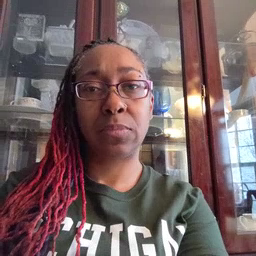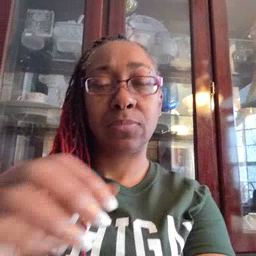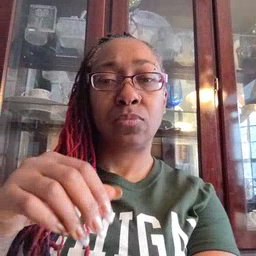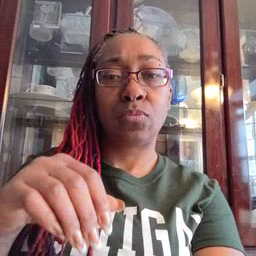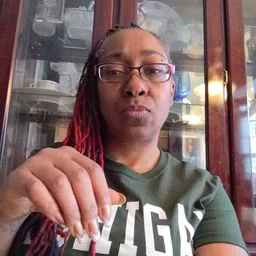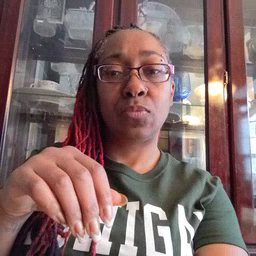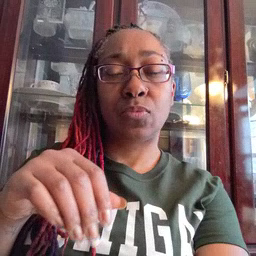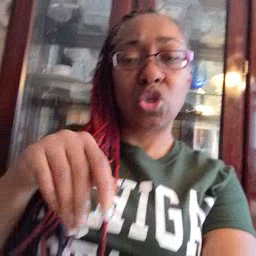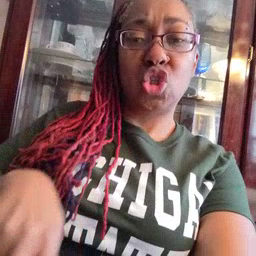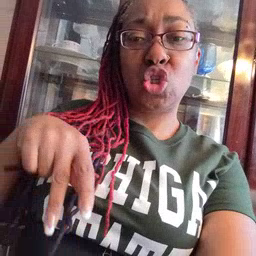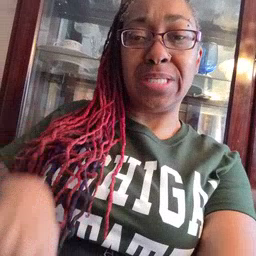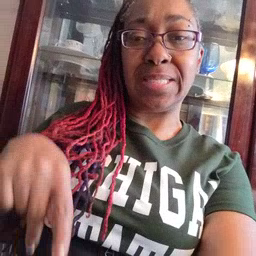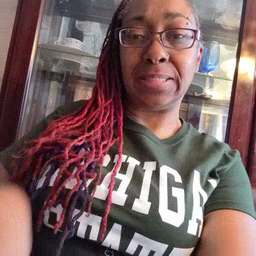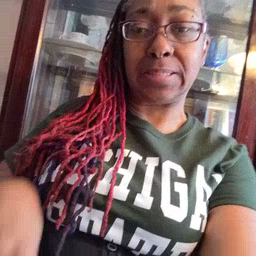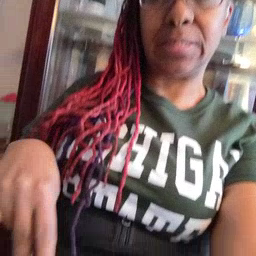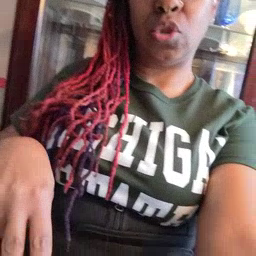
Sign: jeans